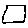
Label: square